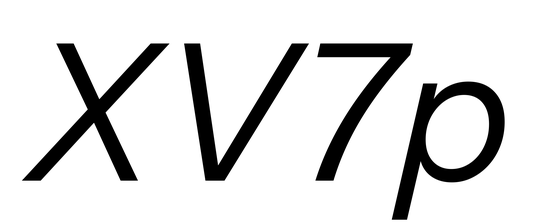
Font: InstrumentSans-Italic_Italic